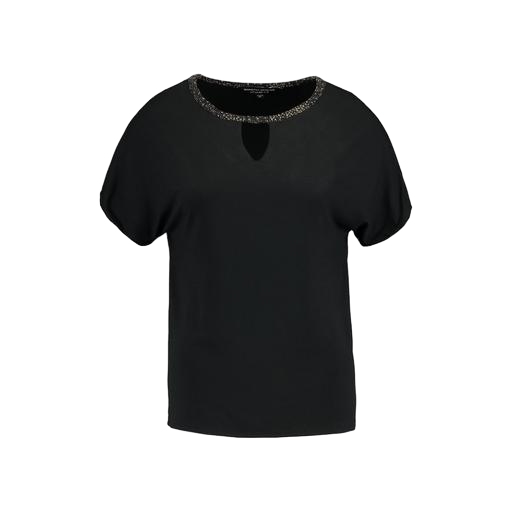
black plus size printed t-shirt only macy, short-sleeve top only macy, black embellished t-shirt, white background